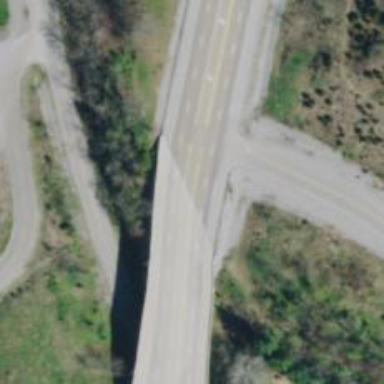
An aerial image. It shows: Trunk highway bridge.